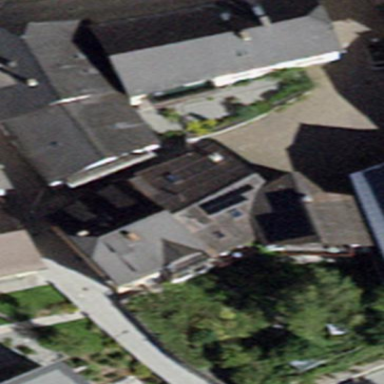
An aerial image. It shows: Building.